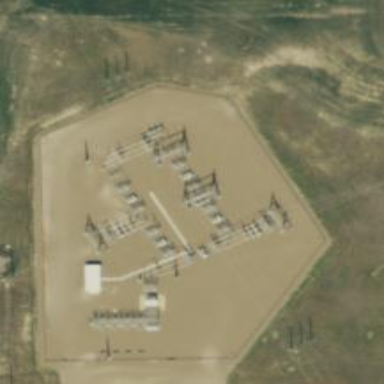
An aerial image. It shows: Switch used for power control.